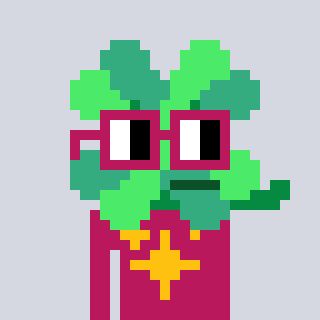
a pixel art character with square dark red glasses, a clover-shaped head and a darkpink-colored body on a cool background